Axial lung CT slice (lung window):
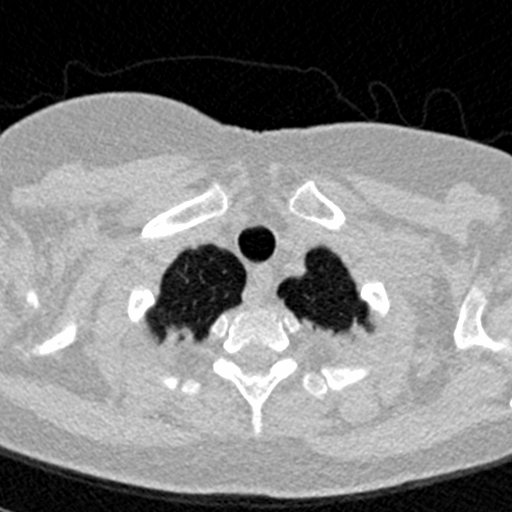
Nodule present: no